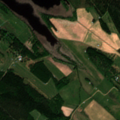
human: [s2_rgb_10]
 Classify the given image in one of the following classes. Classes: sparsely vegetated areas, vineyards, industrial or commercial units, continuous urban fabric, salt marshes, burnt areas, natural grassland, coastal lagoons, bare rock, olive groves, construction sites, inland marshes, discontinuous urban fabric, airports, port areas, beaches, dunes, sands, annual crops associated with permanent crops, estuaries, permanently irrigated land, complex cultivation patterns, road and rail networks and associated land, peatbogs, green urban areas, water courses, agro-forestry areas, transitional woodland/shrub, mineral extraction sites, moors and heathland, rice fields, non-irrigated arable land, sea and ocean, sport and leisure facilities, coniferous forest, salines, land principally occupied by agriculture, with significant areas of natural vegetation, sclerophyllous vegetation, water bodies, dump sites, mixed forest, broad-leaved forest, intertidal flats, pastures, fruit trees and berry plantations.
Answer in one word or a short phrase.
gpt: non-irrigated arable land, land principally occupied by agriculture, with significant areas of natural vegetation, coniferous forest, mixed forest, water bodies